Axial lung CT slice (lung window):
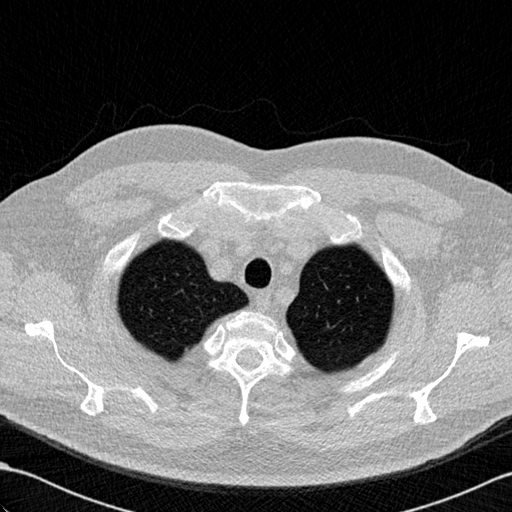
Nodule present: no